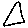
Label: triangle